The image is the raw time-domain waveform of a rolling-element bearing's vibration signal. Based on the visible evidence, which condition applies: normal, inner_race, outer_race, ball?
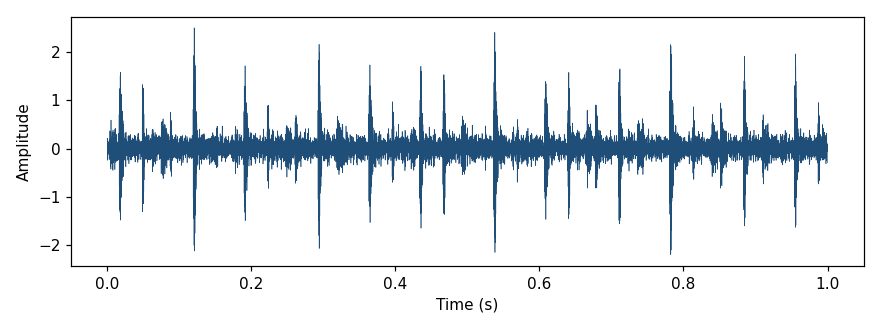
Answer: inner_race